Question: The problem is that - after upgrading/updating your CKeditor library, or changing packages from basic, standard, or full to another - some button icons are missing and others have the wrong icon, yet functionality of each plug-in still works.

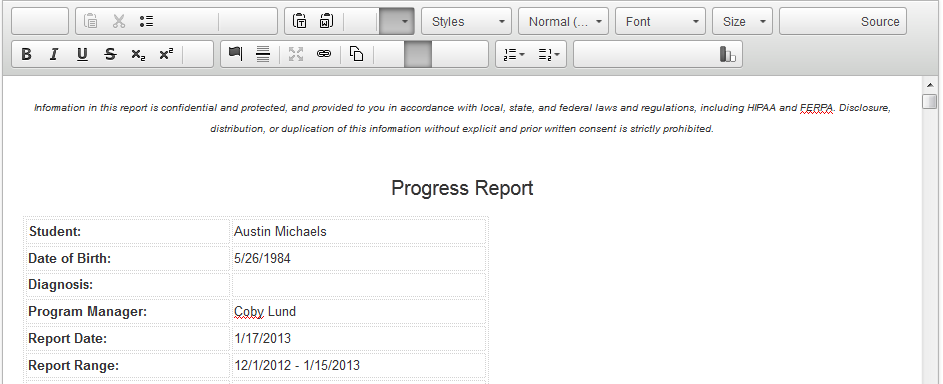
Answer: For the editor to appear correct for yourself, you must convince your browser to clear it's cache for the icons.png image. Go to htt://yoursite.com/path/to/ckeditor/skins/moono/icons.png and then use Ctrl+F5 or Cmd+Shift+R (mac users) to tell your browser to not use the cache and fetch a new one, which will then be stored in the cache.
HOWEVER, you cannot expect your website users to do this. If the image is cached on their machines as well, then they will still be seeing the problem. , which will require replacing the new url in the CSS file (it's the background image for all the buttons).